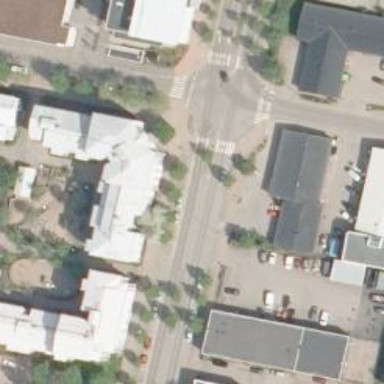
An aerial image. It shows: Marked crossing with pedestrian island.